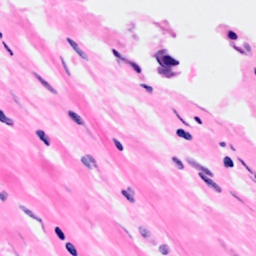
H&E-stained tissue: Breast